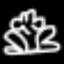
Label: frog